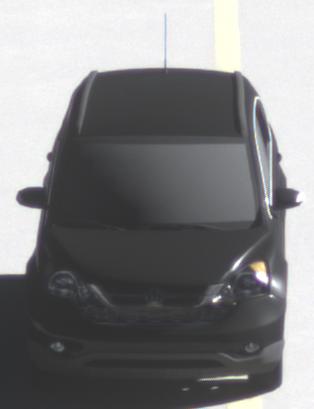
Make: Honda
Model: CR-V
Detailed model: CR-V (III) (04/10 - 10/12)
Model produced from: 2010
Model produced until: 2012
Doors: 5
Color: black
Road condition: dry road
Daytime: morning or afternoon
Contrast: high contrast